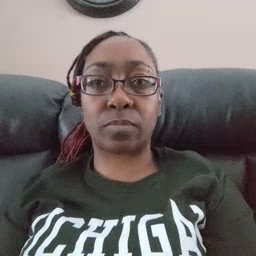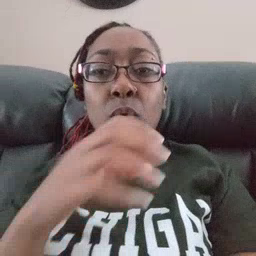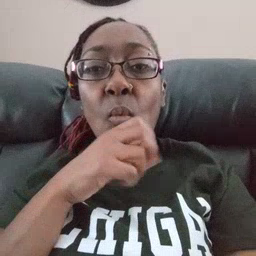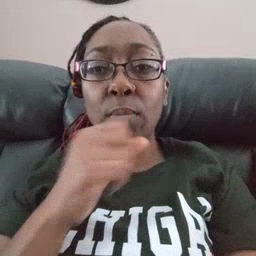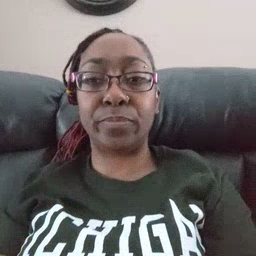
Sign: orange